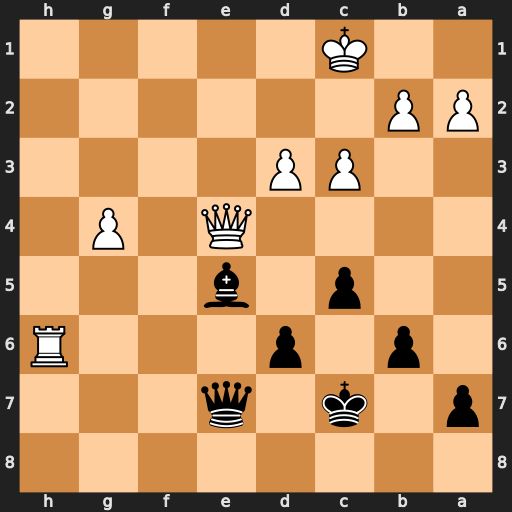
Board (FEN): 8/p1k1q3/1p1p3R/2p1b3/4Q1P1/2PP4/PP6/2K5
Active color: b
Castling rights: -
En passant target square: -
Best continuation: Qg5+ Kc2 Qxh6